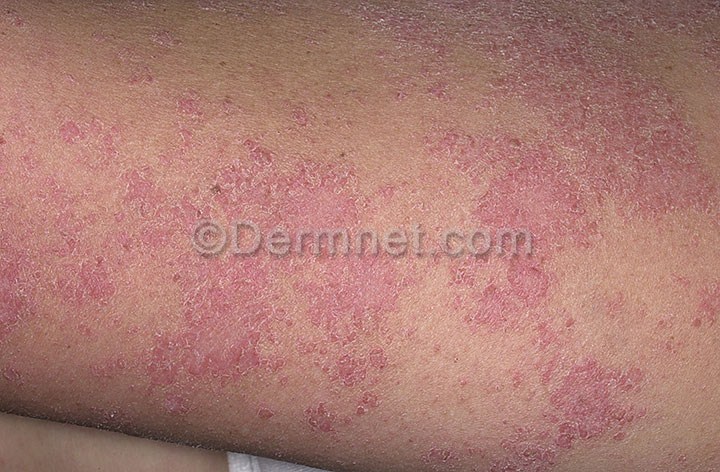
Disease: Eczema Photos